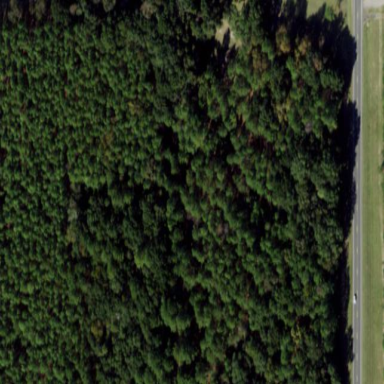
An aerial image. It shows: Needle-leaved woodland.